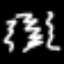
Label: squiggle